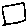
Label: square